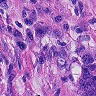
Metastatic tissue present: yes